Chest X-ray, PA view. Patient: 10 years old, sex F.
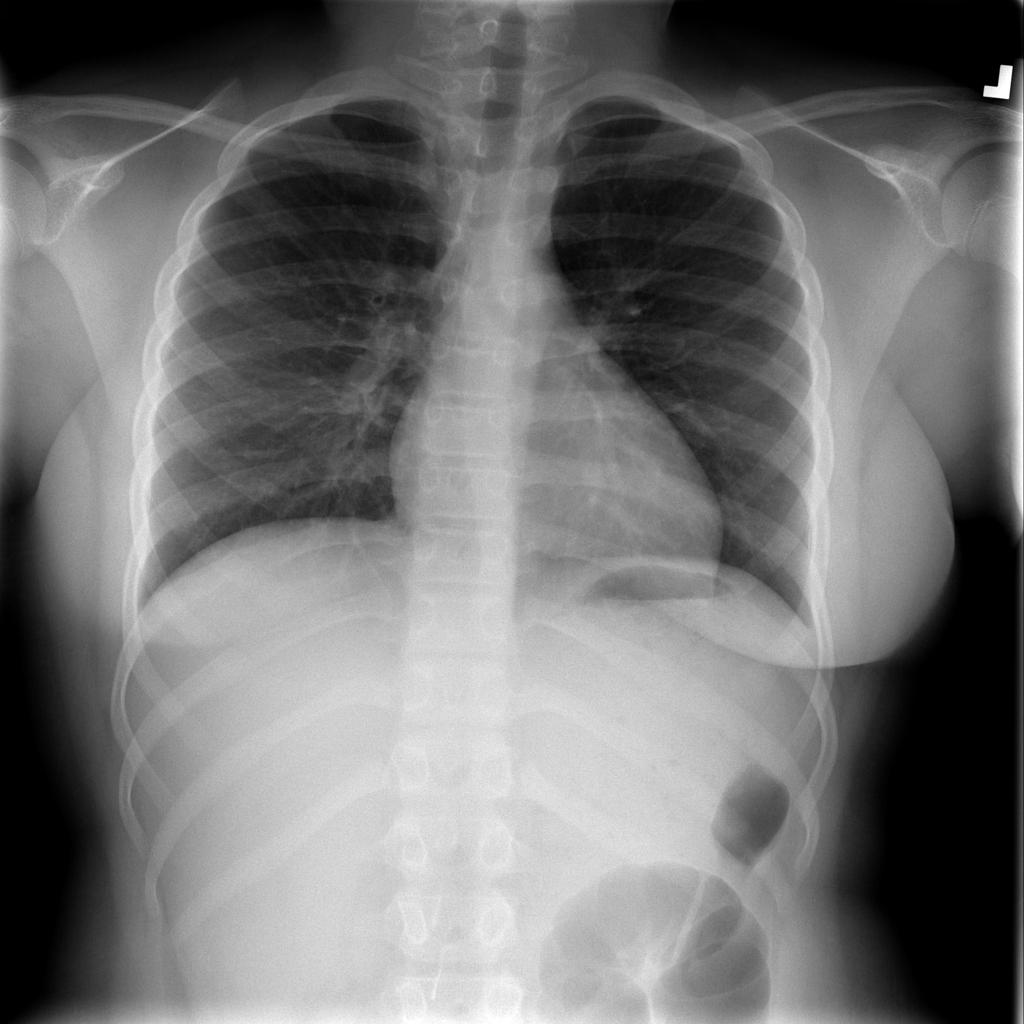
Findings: No Finding